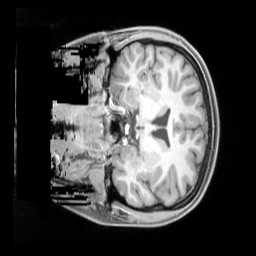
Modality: T1w
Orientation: coronal